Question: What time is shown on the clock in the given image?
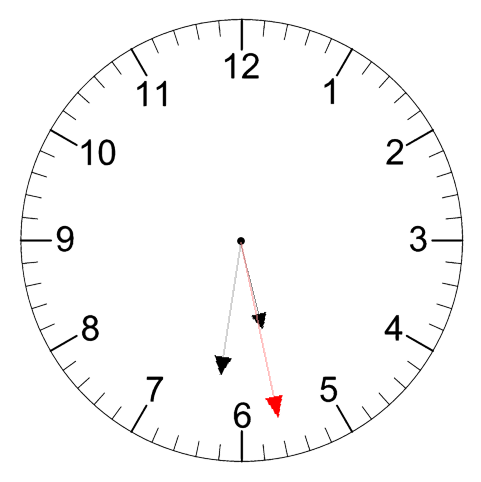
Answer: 05:31:28